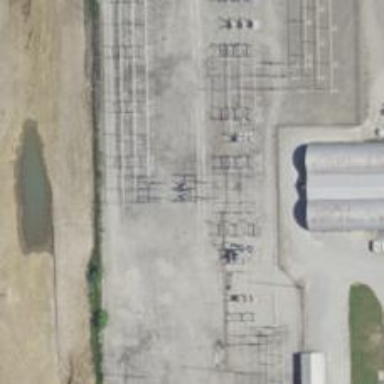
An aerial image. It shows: Switch for power supply.